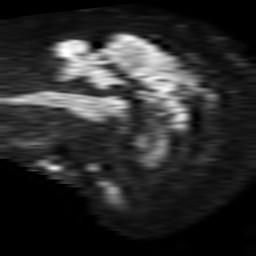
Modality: TRACE
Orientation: sagittal
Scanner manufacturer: philips
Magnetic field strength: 1.5 T
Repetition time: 3.403 s
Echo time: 0.06899 s